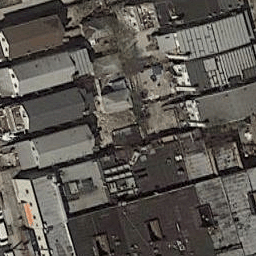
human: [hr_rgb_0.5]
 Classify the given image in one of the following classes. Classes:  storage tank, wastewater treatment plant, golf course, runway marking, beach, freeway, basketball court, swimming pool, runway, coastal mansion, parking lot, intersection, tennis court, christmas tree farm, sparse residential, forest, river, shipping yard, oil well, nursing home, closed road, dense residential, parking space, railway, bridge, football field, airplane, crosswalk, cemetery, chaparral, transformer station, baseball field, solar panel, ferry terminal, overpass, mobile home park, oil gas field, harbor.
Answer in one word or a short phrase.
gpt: dense residential